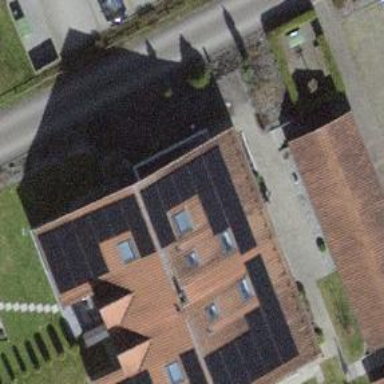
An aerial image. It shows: Solar power generator utilizing photovoltaic technology with solar photovoltaic panels.